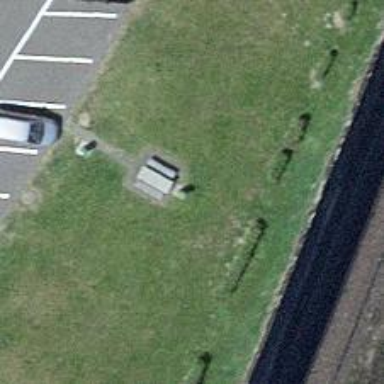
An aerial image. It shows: Picnic table located in leisure land area.